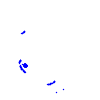
Particle: kaon